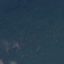
Land use / land cover: Forest